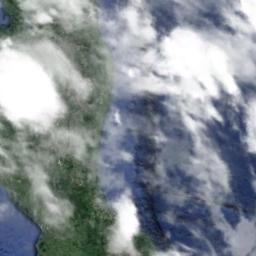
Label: cloud